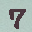
Label: 7